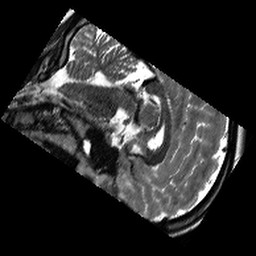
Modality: T2w
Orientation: sagittal
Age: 20
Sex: female